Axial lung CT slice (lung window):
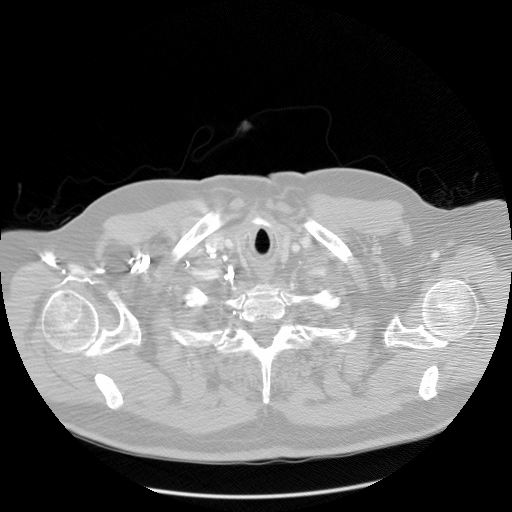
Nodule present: no